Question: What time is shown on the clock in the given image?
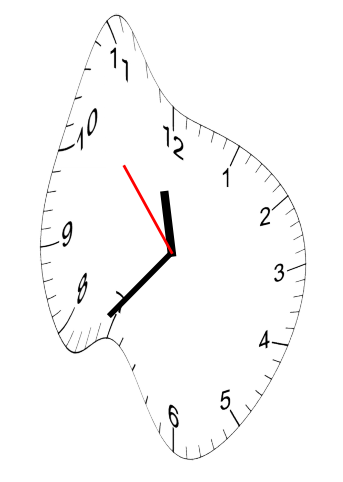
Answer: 11:36:53